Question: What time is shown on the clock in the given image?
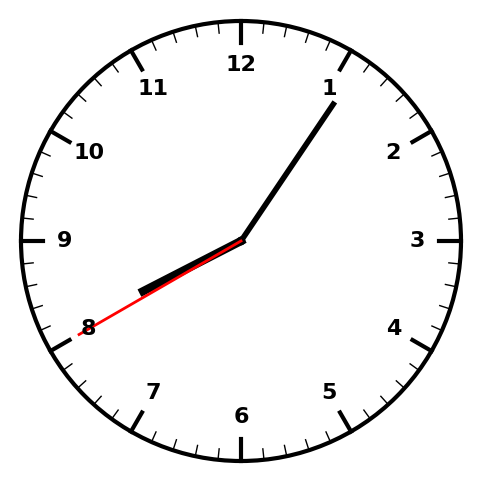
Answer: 08:05:40